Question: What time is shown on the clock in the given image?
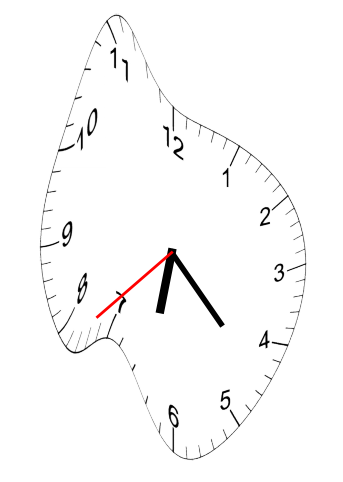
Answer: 06:22:38